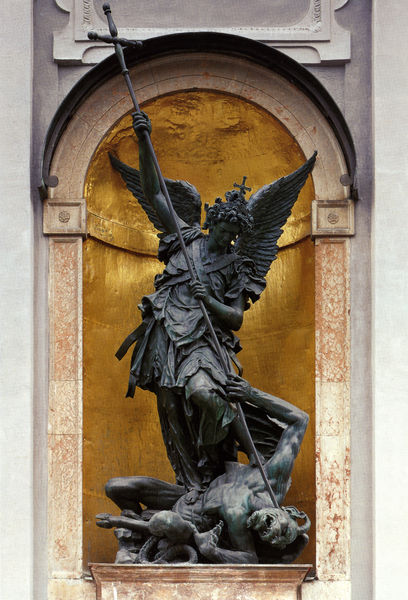
Titel: Der Erzengel Michael als Sieger über Luzifer
Künstler: Hubert Gerhard
Standort: München
Institution: St. Michael
Schlagwörter: dunkel, flügel, fuß, hand, himmel, kampf, kopf, mann, nackt, weiß, gelb, grün, menschen, ocker, grau, haar, kleid, köpfe, marmor, mitte, männer, schwarz, säule, blick, gürtel, tier, tuch, gericht, wand, architektur, arm, bibel, falten, kleidung, mensch, mord, rache, rahmen, sockel, stehen, stein, tod, tot, hals, horn, kirche, figur, gewand, gold, standfigur, stehend, locken, renaissance, rosa, kreis, rund, engel, skulptur, statue, beine, huf, bein, bogen, fassade, italien, stab, mauer, pilaster, rundbogen, lanze, detail, muskeln, metall, bronze, plastik, knie, liegend, fallen, foto, fotografie, nische, außen, antike, vergoldet, bayern, kreuz, religion, münchen, dom, denkmal, stich, waffe, schlange, dämon, mythologie, rüstung, sieg, rom, triumph, harnisch, zähne, kreuze, sterben, residenz, christlich, hölle, schmerz, teufel, satyr, maul, versuchung, faun, mythos, apsis, schwingen, kruzifix, heiliger, konsole, speer, niesche, töten, hörner, guss, erzengel, ungeheuer, satan, luzifer, christentum, drachen, gefallen, drache, stechen, georg, heiliger georg, michael, wandnische, bronzeplastik, offener mund, monster, justitia, ädikula, michaelskirche, theatinerkirche, verdachung, religiosität, urteil, italienisch, skultur, raffael, apostel, kreuzstab, sper, sperr, gabriel, nischenfigur, jesuiten, nisch, arkadenbogen, hl. michael, sankt georg, sankt michael, spies, gerhardt, gerhart, flüge, rundnische, hl georg, tötung, st. michael, münche, bronzeskulptur, engelssturz, hubert, hubert gerhart, jesuitenkirche, st michael, teufelssturz, unhold, einlassung, pfedefuss